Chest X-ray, PA view. Patient: 44 years old, sex F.
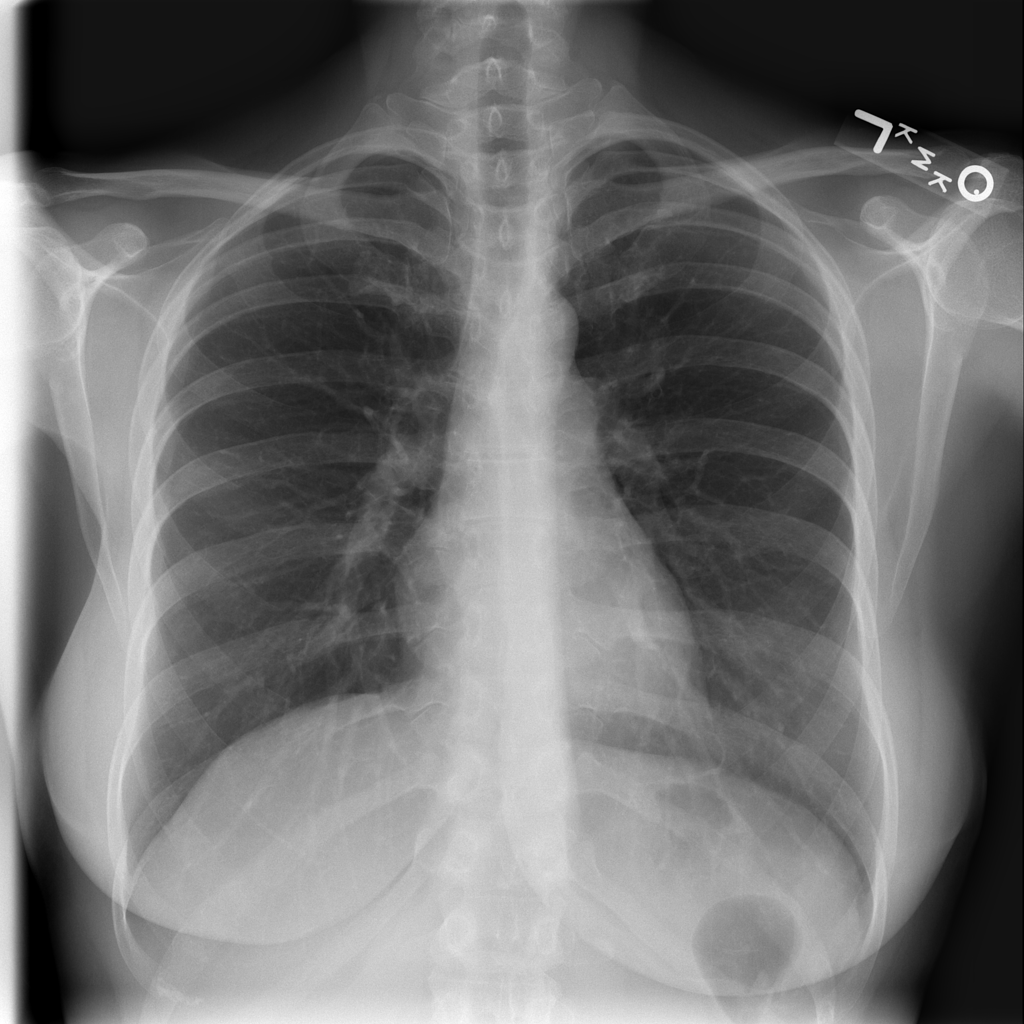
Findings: No Finding